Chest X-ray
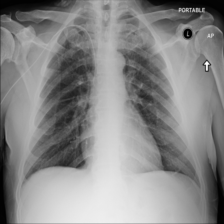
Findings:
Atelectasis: negative
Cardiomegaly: negative
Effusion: negative
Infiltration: negative
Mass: negative
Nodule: negative
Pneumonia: negative
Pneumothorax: negative
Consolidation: negative
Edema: negative
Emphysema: negative
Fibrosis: negative
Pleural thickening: negative
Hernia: negative